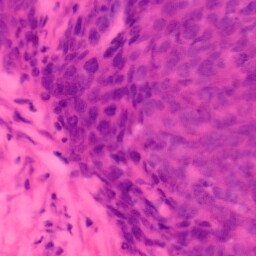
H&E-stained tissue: Colon